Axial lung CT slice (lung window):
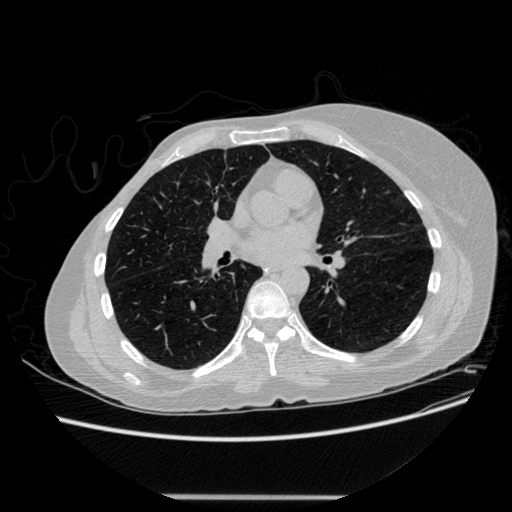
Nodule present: no